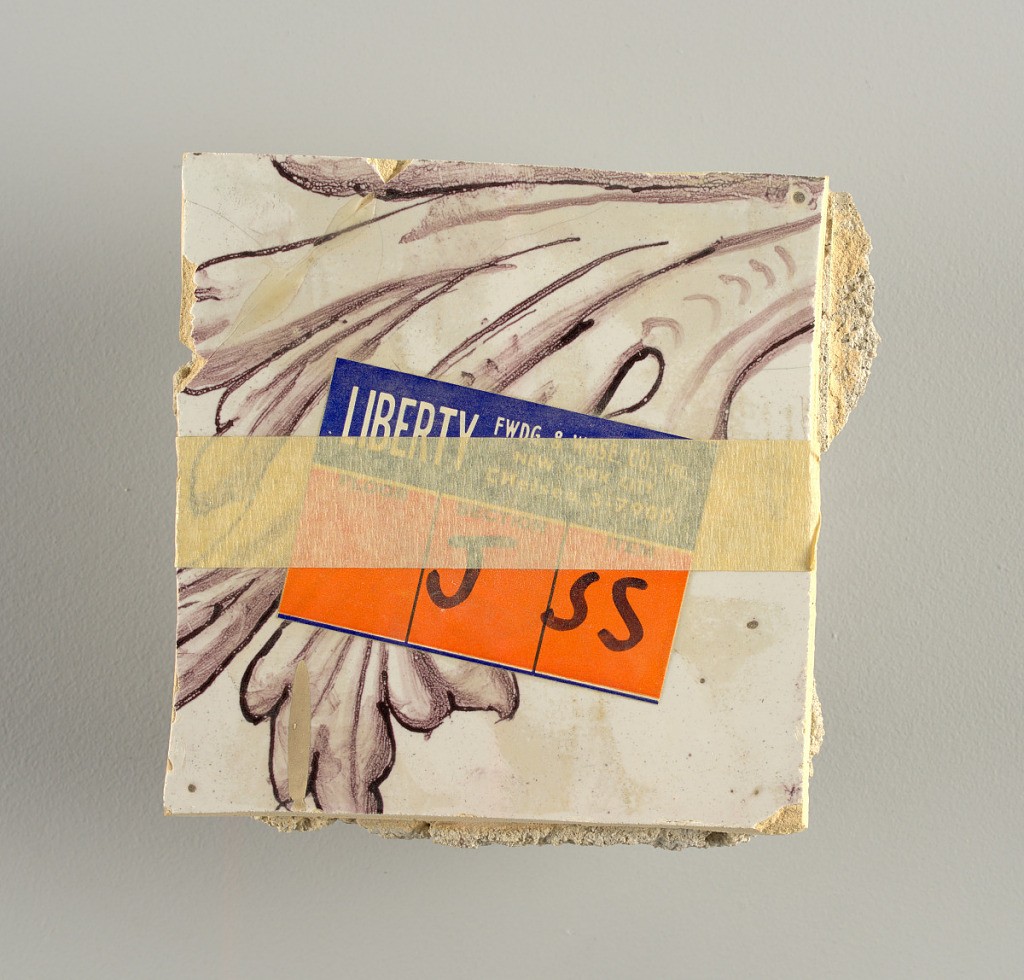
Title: Wall facing
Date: ca. 1725
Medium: tin-glazed earthenware, underglaze
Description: Two vertical rectangles, twenty-three tiles high.  A) Nine tiles wide at top; seven tiles wide at bottom.  B) Ten and one-half tiles wide.

Arabesque design of foliage.  A) with centered figure of Justice under a canopy.  B) with centered urn.